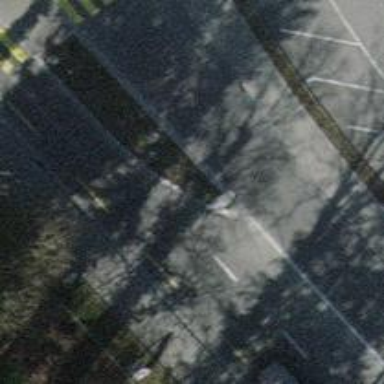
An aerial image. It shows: Secondary road with asphalt surface and dedicated cycle lane.